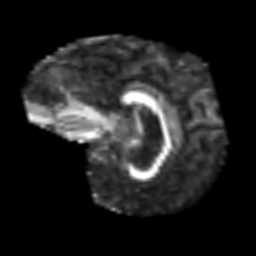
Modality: FA
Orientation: sagittal
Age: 69
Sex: male
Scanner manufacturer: siemens
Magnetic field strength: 3 T
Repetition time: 3.2 s
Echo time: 0.081 s